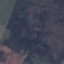
Land use / land cover: HerbaceousVegetation